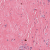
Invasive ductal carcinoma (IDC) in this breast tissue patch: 0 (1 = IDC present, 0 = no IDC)